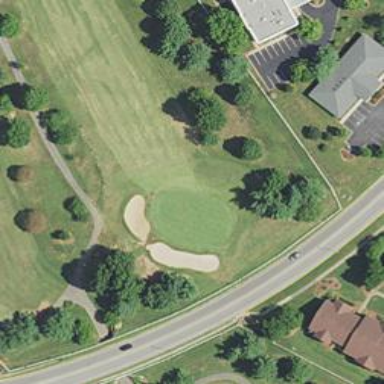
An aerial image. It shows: View of golf hole.